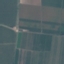
Label: PermanentCrop